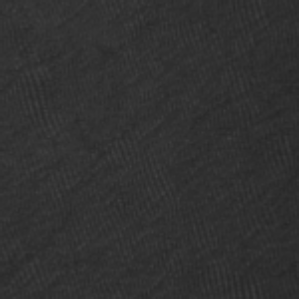
Label: frost